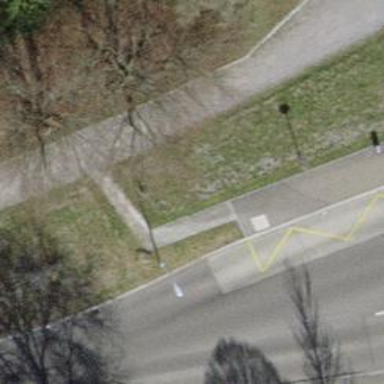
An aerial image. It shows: Platform for public transport is situated by the road.